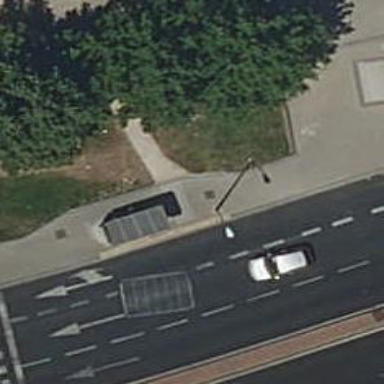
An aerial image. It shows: Bus stop with sheltered platform for public transport.